Interaction volume radius: 5 \u00c5
Interaction volume height: 10 \u00c5
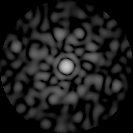
Disorder parameter: 0.8382